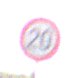
Verkehrszeichen: Geschwindigkeit20
Umgebung: Outdoor, RoadRail
Tageszeit: MorningAfternoon
Wetter: PartlyCloudy
Licht: Natural
Jahreszeit: NotSpecified
Kontrast: HighContrast